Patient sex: F
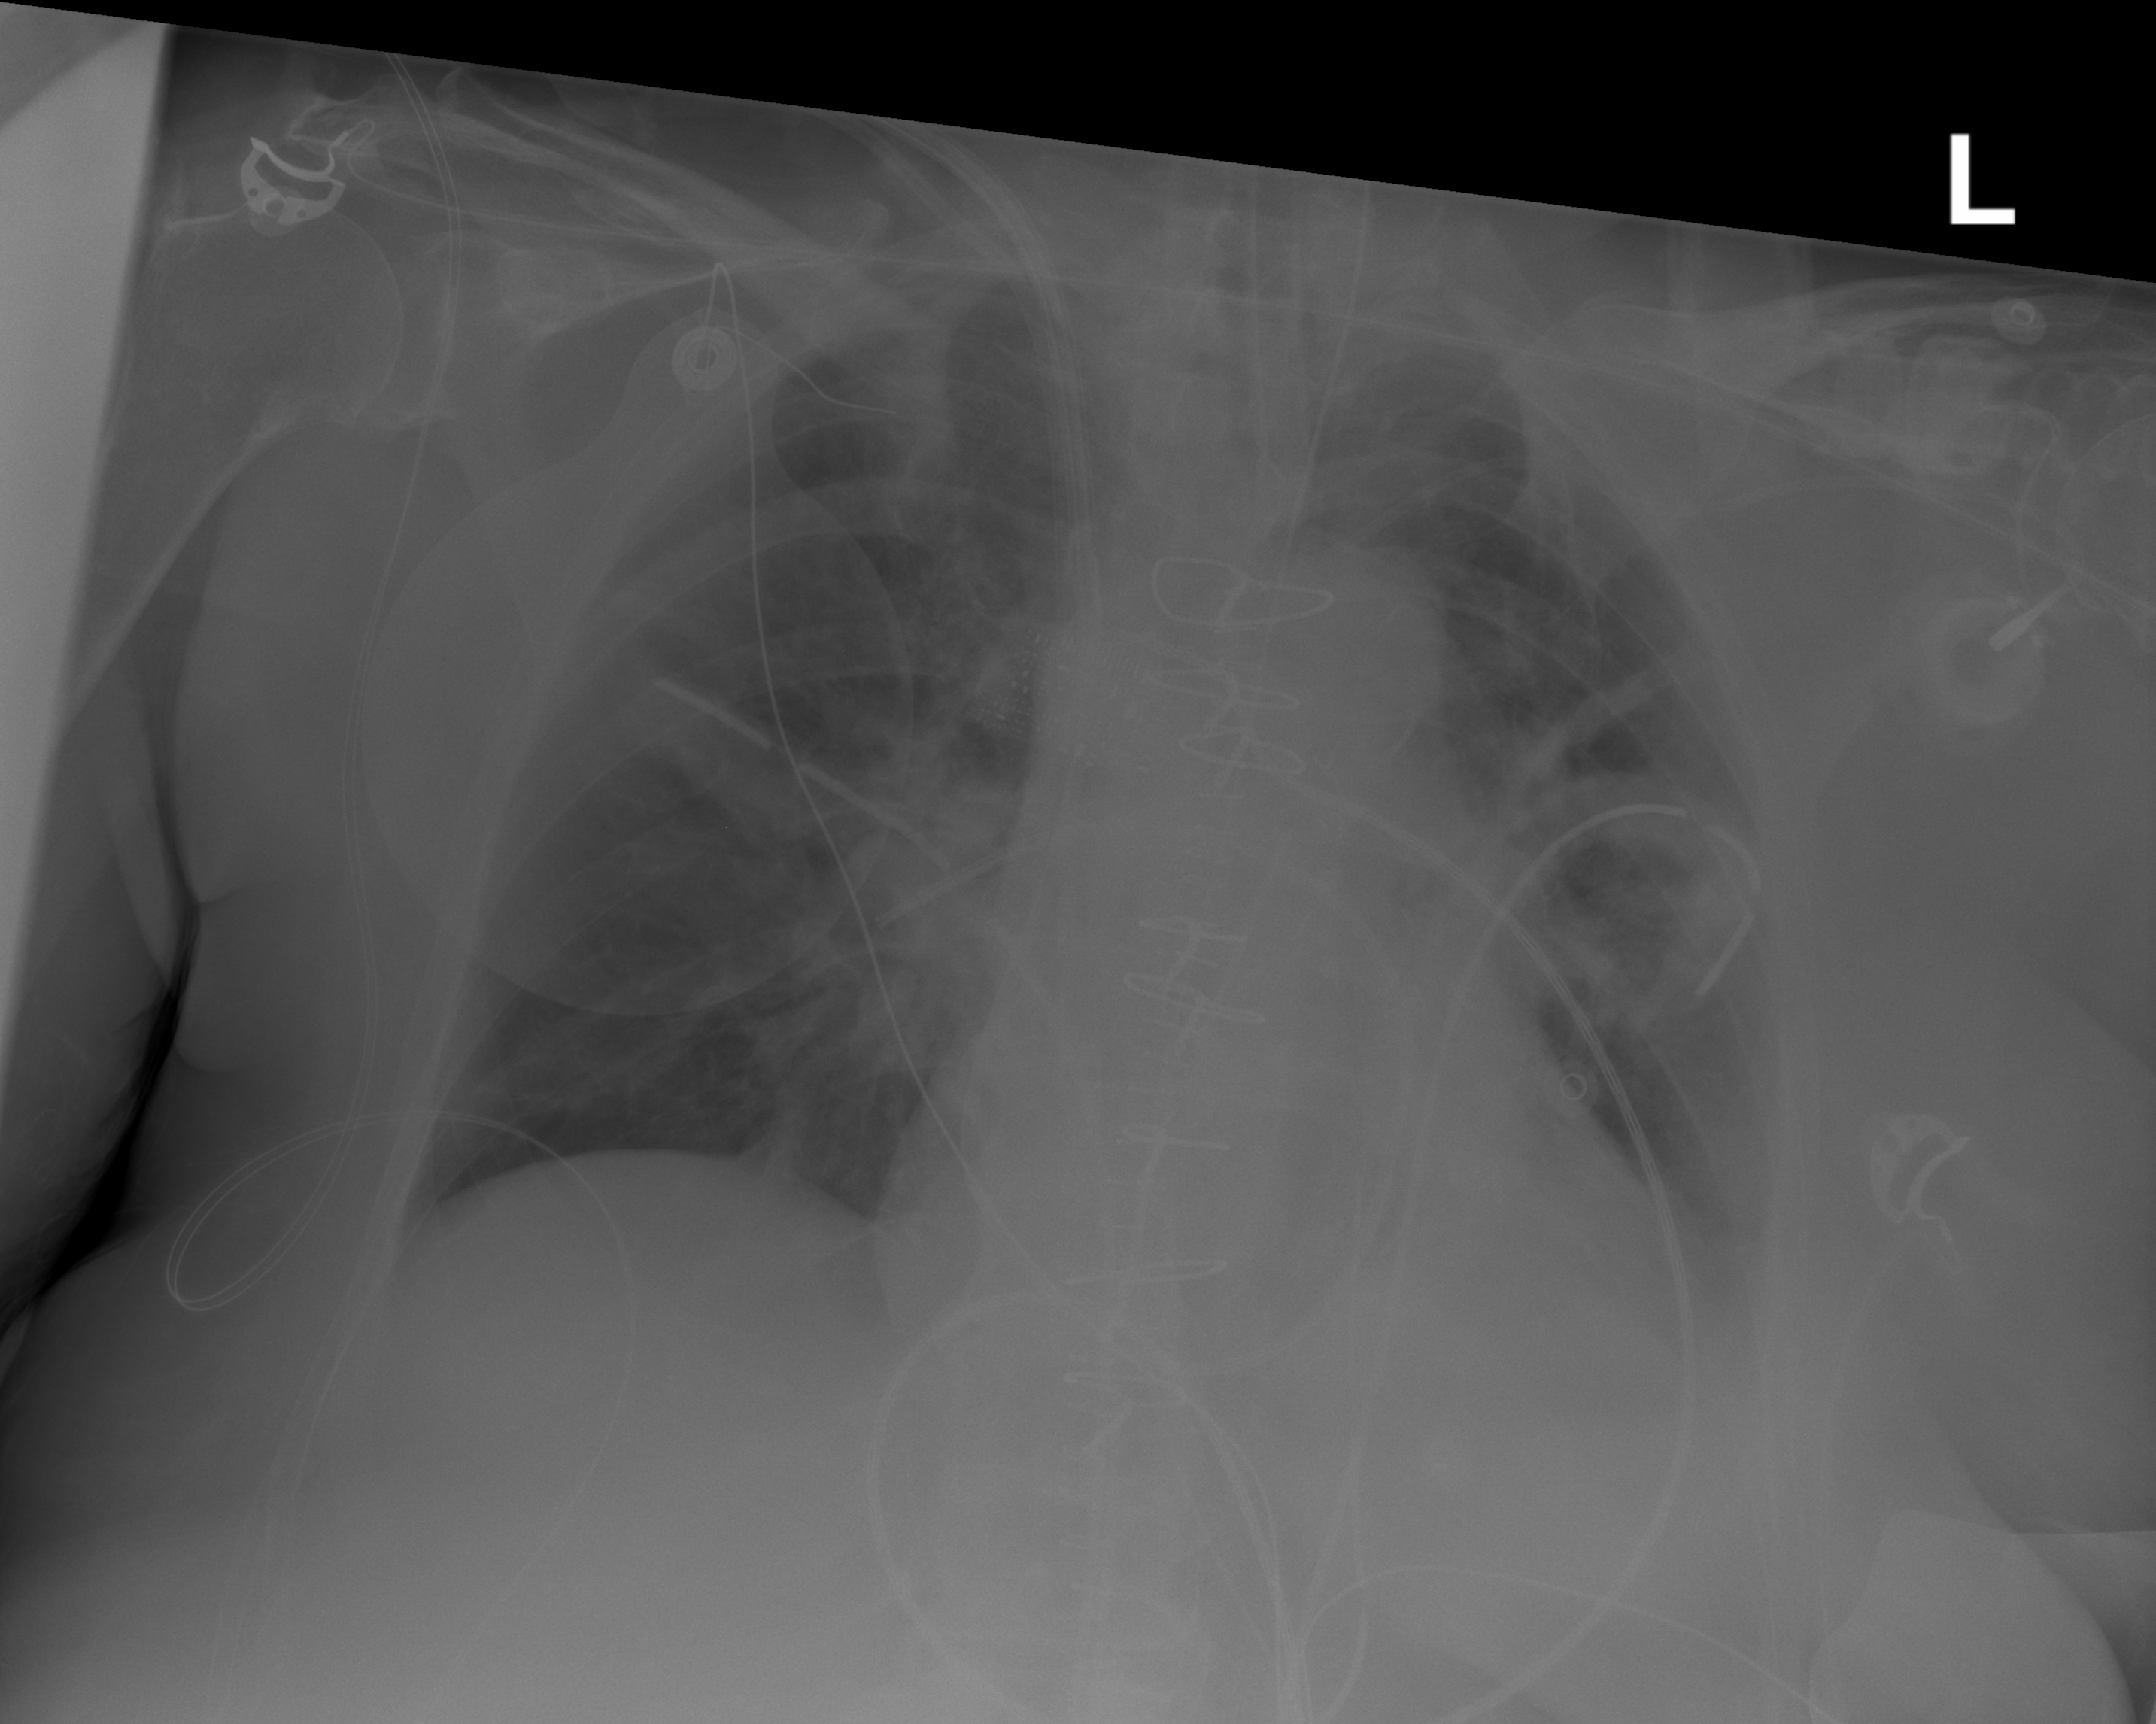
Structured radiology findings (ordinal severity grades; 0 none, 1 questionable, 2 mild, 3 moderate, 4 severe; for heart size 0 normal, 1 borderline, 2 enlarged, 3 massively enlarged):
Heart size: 0
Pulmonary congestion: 2
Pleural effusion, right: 0
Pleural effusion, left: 2
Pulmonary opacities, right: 2
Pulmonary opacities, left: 2
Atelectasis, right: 2
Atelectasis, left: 2